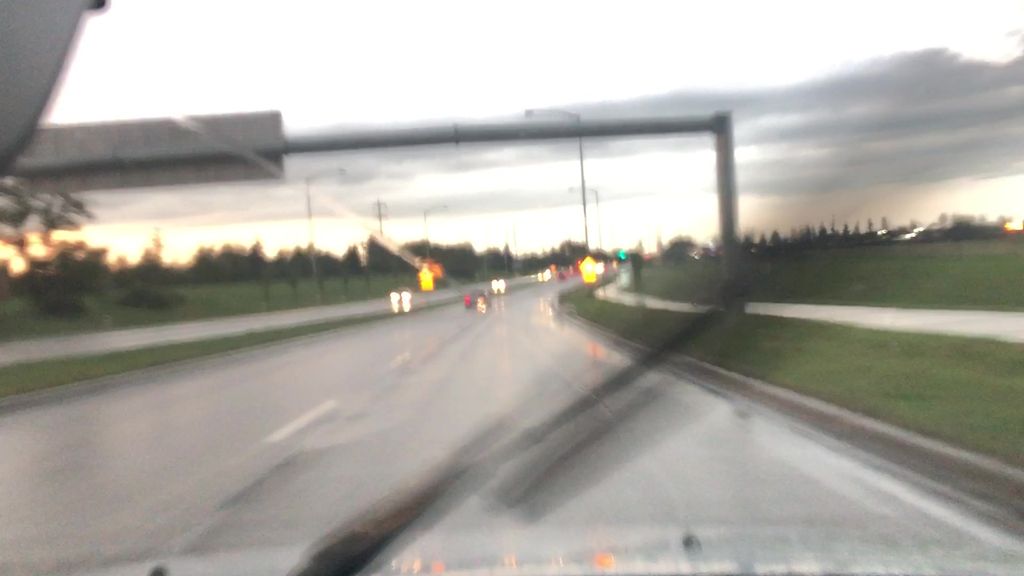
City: edmonton